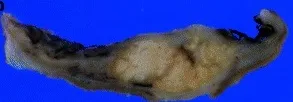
Gross findings and microscopic findings of case 2. C; A hematoxylin and eosin-stained section of the nodular area shows the boundary between the dysplastic keratinocytes lining the cyst internally, and the invasive squamous cell carcinoma (arrow) (x 100).
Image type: pathology (h&e)